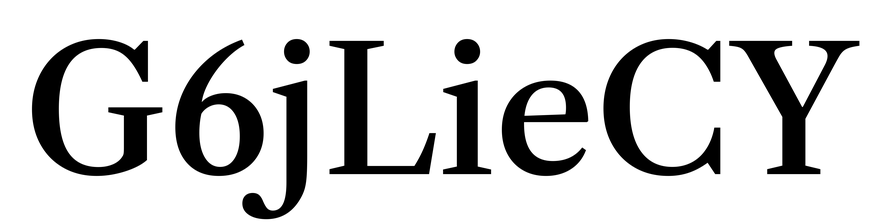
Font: LibreCaslonText_Medium